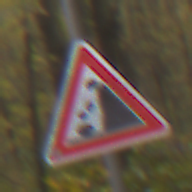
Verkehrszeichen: SteinschlagRechts
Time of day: MorningAfternoon
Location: Outdoor (Nature)
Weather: Overcast
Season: Autumn
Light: Natural